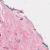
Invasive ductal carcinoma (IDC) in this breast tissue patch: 0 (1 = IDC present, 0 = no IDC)